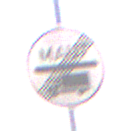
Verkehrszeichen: EndeMautpflicht
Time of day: Midday
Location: Outdoor (Nature)
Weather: PartlyCloudy
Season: NotSpecified
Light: Natural